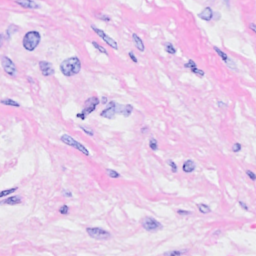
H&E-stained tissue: Breast